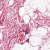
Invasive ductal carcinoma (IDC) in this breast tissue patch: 0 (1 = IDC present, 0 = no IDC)